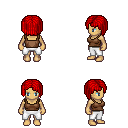
a pixel art fantasy rpg character, female body template, human, tanned skin, brown pirate shirt, white pants, red pageboy hairstyle, four views (front, back, left, right), 2x2 character sprite sheet, small pixel art, hard edges, no anti-aliasing